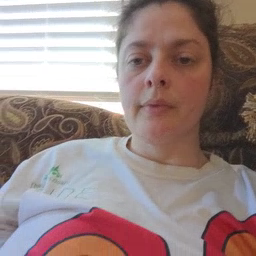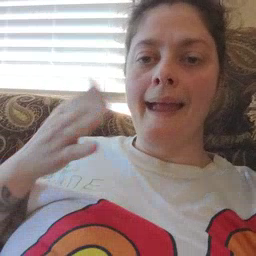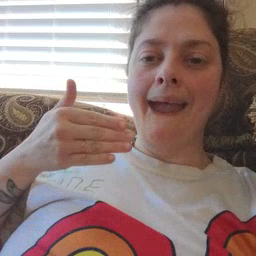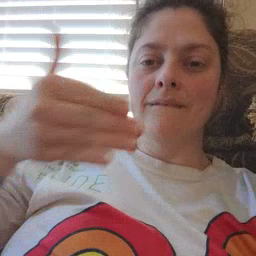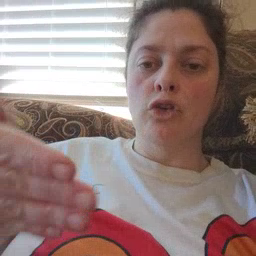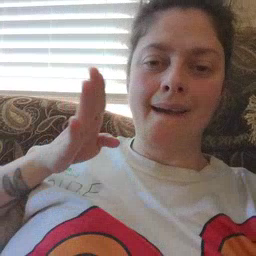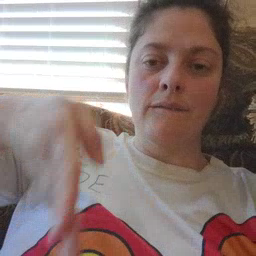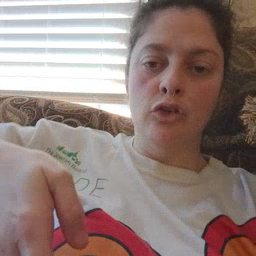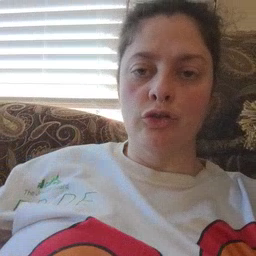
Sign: after